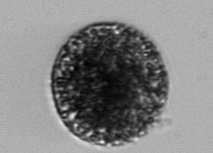
Label: Vicicitus_globosus